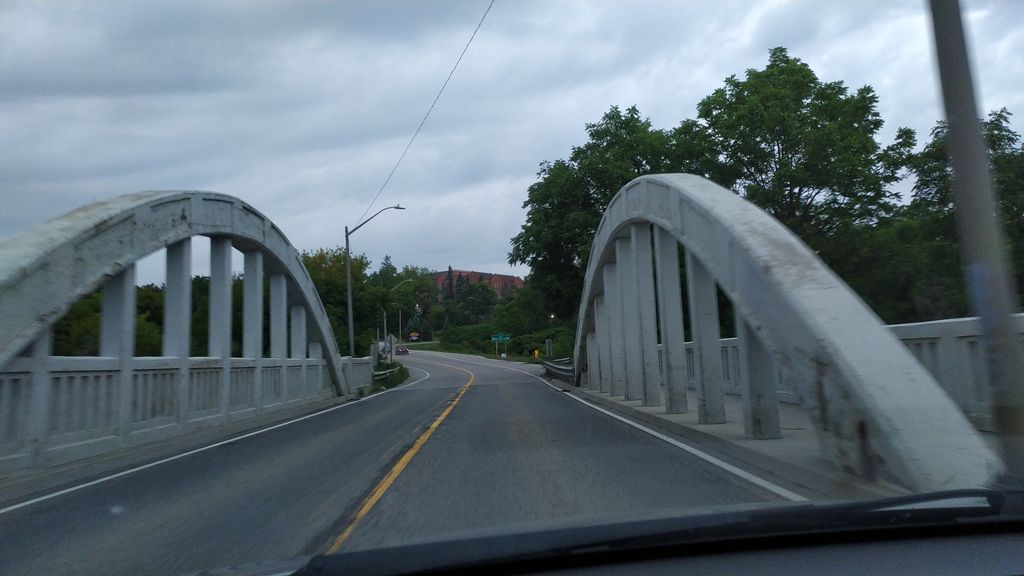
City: kitchener-waterloo